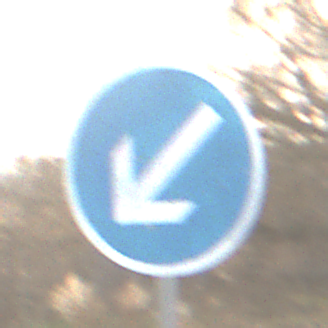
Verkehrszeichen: VorgeschriebeneVorbeifahrtLinks
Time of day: SunriseSunset
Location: Outdoor (Nature)
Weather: PartlyCloudy
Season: NotSpecified
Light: Natural